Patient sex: F
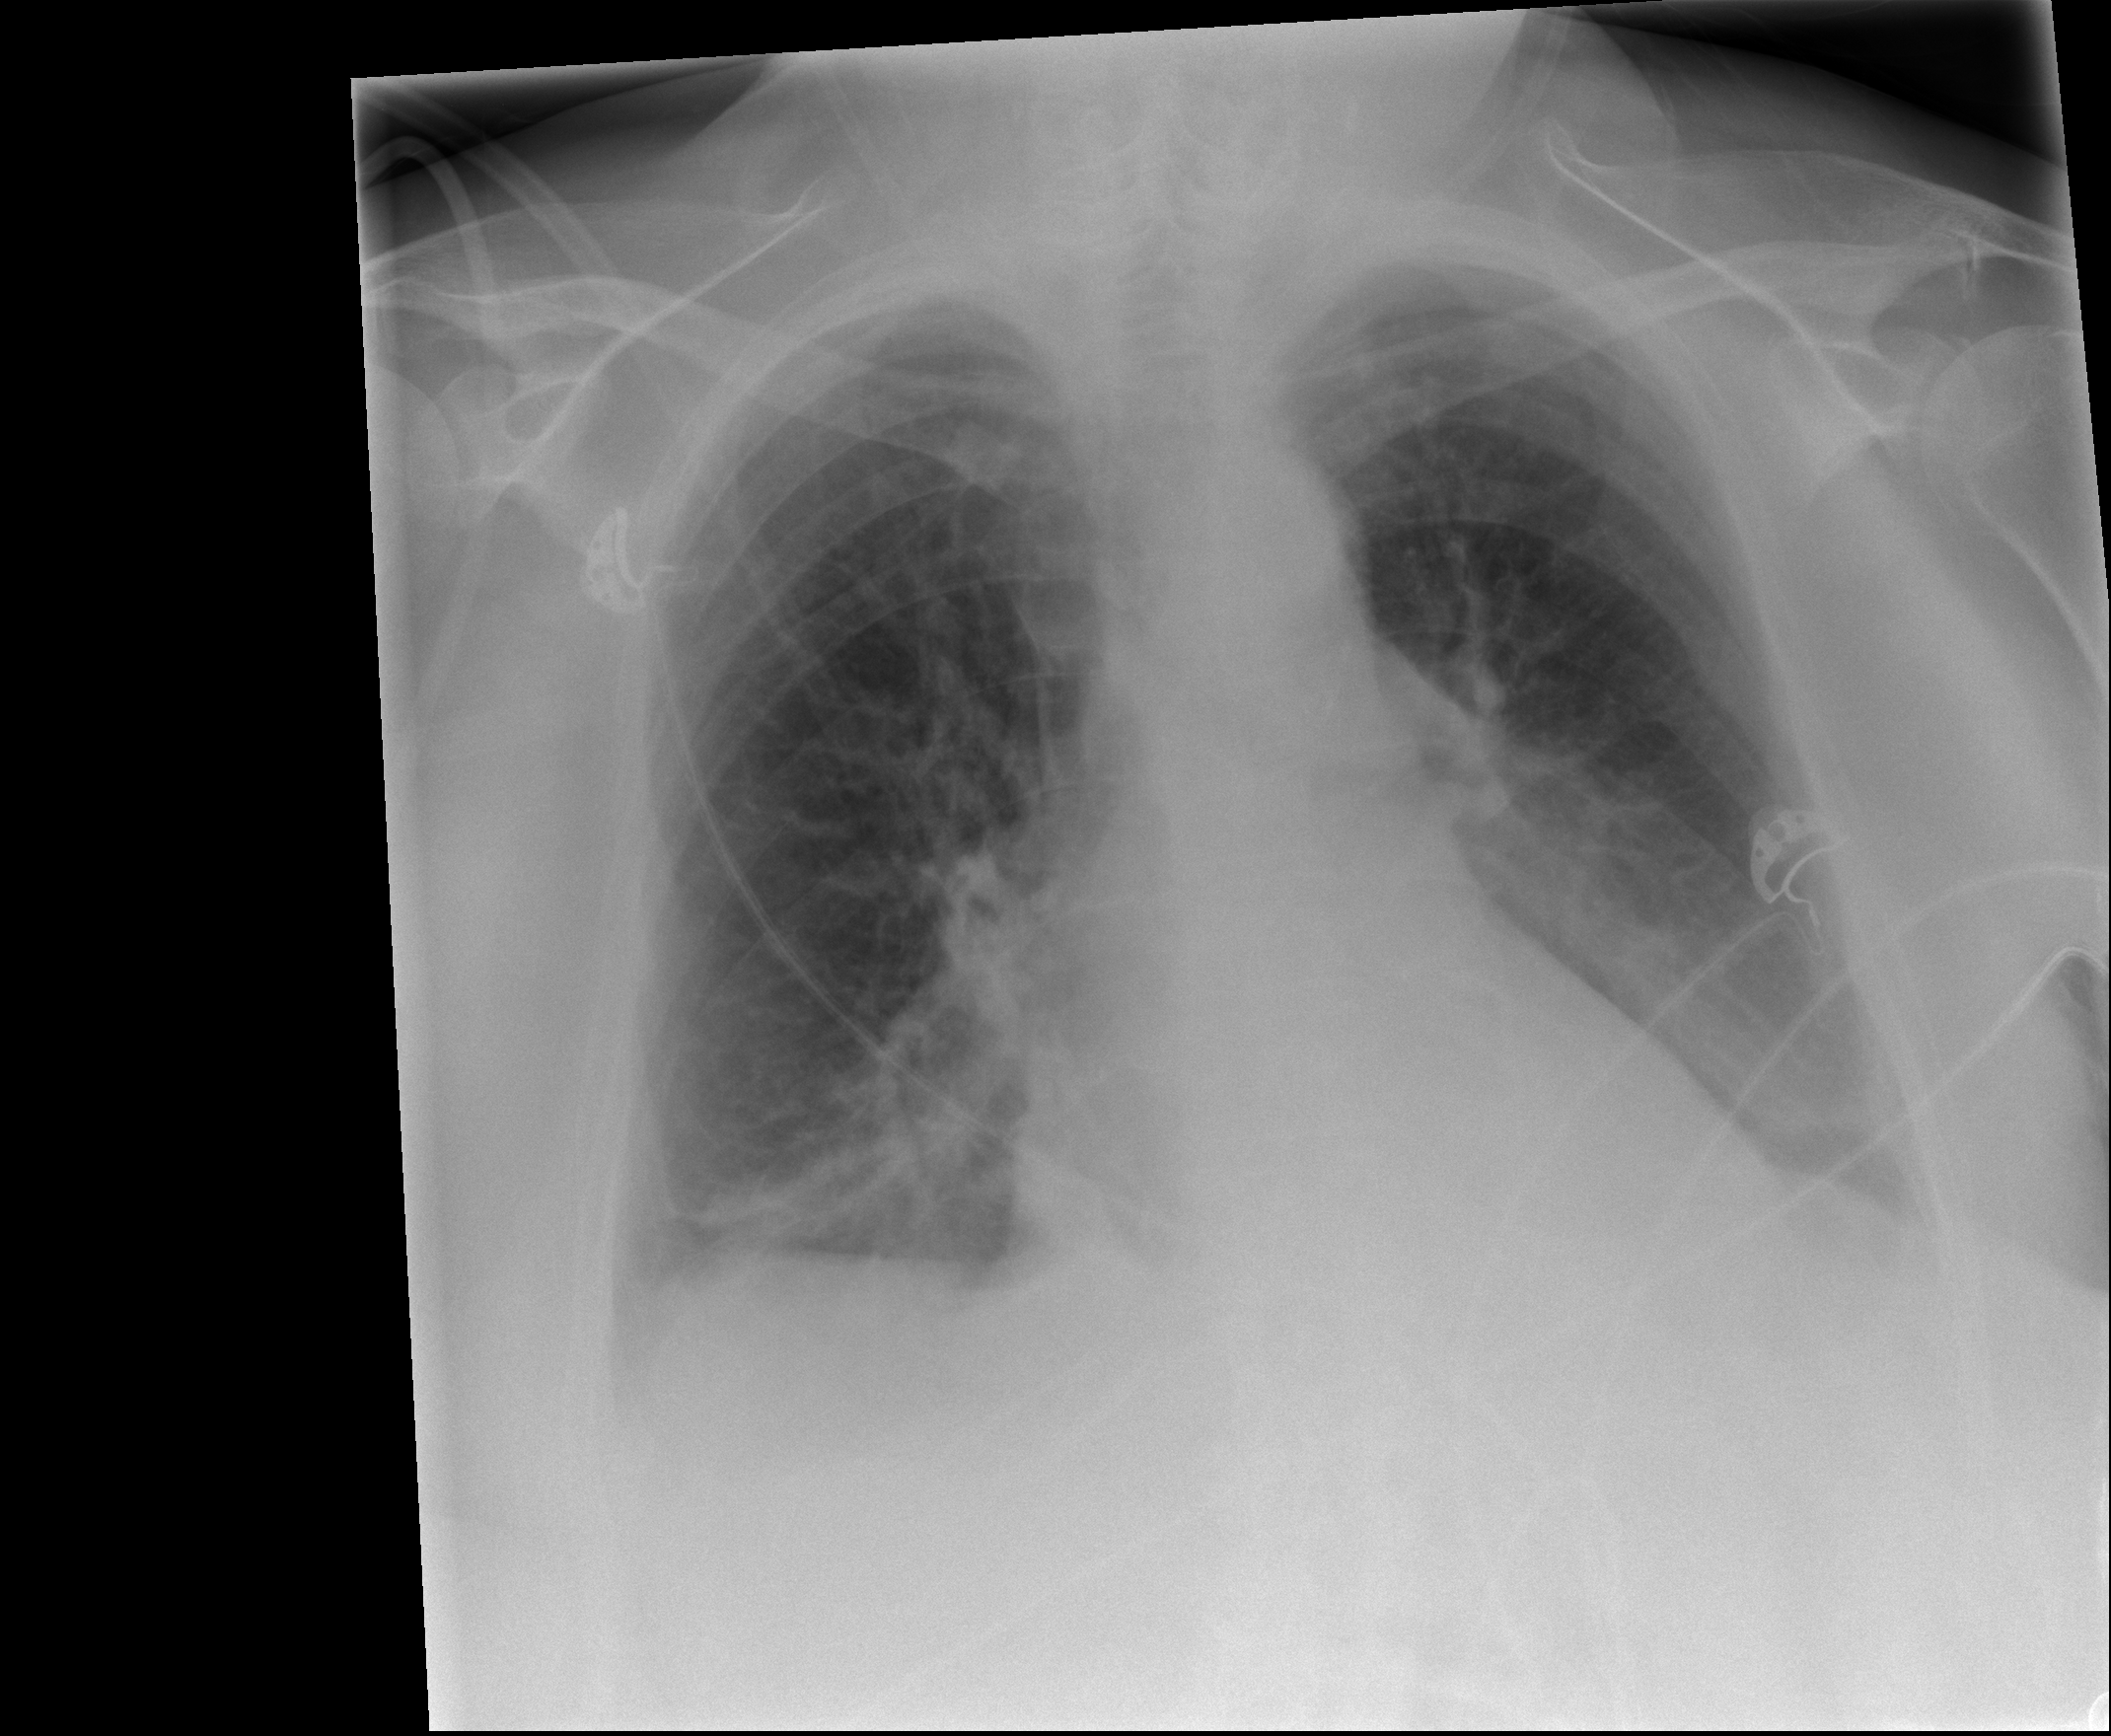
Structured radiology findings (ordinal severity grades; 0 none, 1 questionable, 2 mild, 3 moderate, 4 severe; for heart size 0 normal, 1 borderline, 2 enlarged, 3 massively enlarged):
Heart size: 1
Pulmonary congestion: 2
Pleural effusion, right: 2
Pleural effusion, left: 0
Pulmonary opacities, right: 0
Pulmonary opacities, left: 1
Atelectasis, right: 2
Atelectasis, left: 2